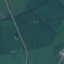
Land use / land cover: Pasture